Question: After upgrading to XCode4 (v. 4.2, 4D199) it seems every time my apps crash while debugging, the debugging points to main(), and the stack is unsymbolicated and useless.
This has been working fine for years, I have no idea what has gone wrong.
I'm using GDB. I also tried the LLDB as per <URL>.
My breakpoints , I get the full stack, and can inspect variables when my code hits those.
NB. this happens with my own project, but I'll use Apple's code here to remove that variable from the equation
1. Download the following sample from Apple: https://developer.apple.com/library/ios/#samplecode/UICatalog/Introduction/Intro.html#//apple_ref/doc/uid/DTS40007710
2. In the ImagesViewController class, add the following code to the viewDidLoad method (so it will crash - we want it to crash for this test): // please note: this code is designed to crash! I want it to crash, to highlight my issue with XCode.
NSMutableArray* test = [NSMutableArray new];
[test insertObject:NULL atIndex:0];
3. Then run the app & hit the 'Images' row.
4. It crashes with a message like: 2011-12-23 14:07:02.788 UICatalog[13394:707] *** Terminating app due to uncaught exception 'NSInvalidArgumentException', reason: '*** -[__NSArrayM insertObject:atIndex:]: object cannot be nil'
*** First throw call stack:
(0x37bbb8bf 0x316a11e5 0x37b1020f 0x699f 0x34fac7ff 0x34fb8c39 0x34fb8aa9 0x34fb898f 0x34fb815b 0x34fb7f53 0x34fac673 0x34fac349 0x66c1 0x35026565 0x3509ece7 0x31aec943 0x37b8fa63 0x37b8f6c9 0x37b8e29f 0x37b114dd 0x37b113a5 0x3768ffcd 0x34fa1743 0x2459 0x2418)
terminate called throwing an exception(gdb)
View in xcode:

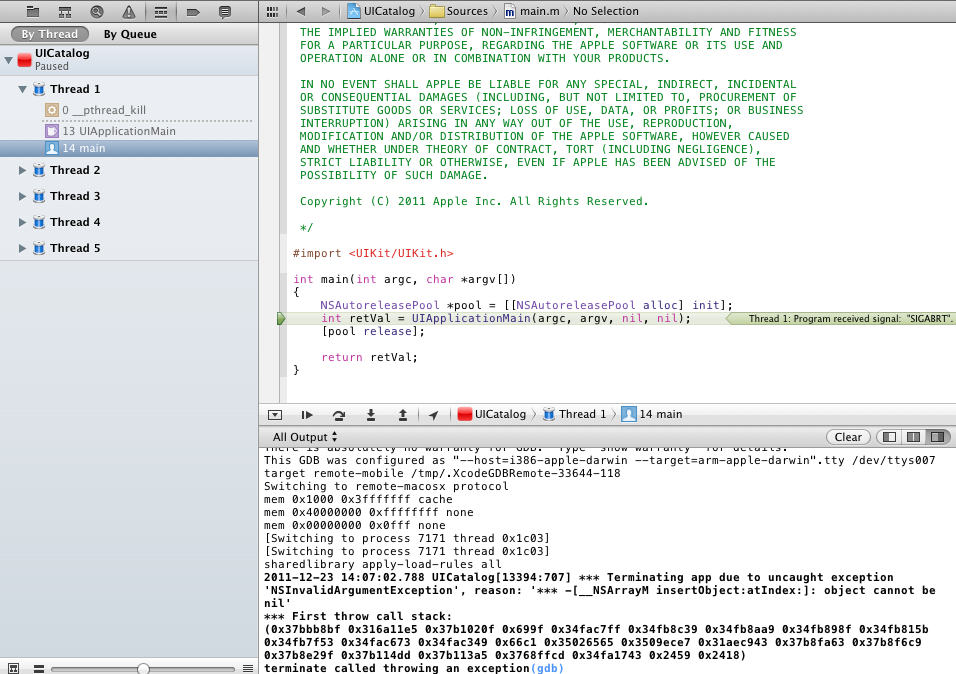
Answer: Thanks to <URL>!
It works well. Here's some screenshots for how to solve this for anyone finding my question: